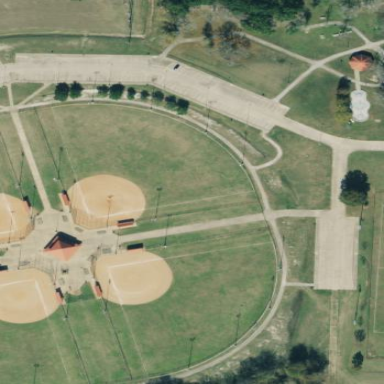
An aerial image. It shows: Baseball pitch for leisure land.